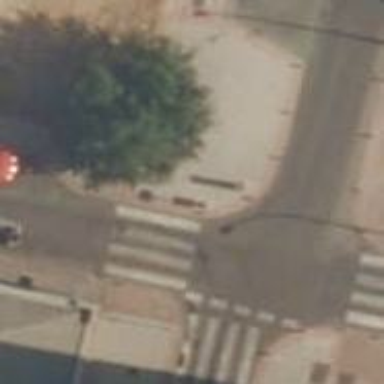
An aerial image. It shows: Uncontrolled zebra crossing on the road.